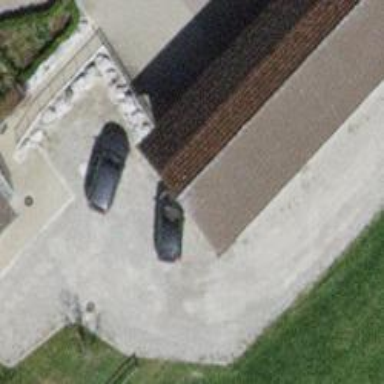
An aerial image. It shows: Group of garages.